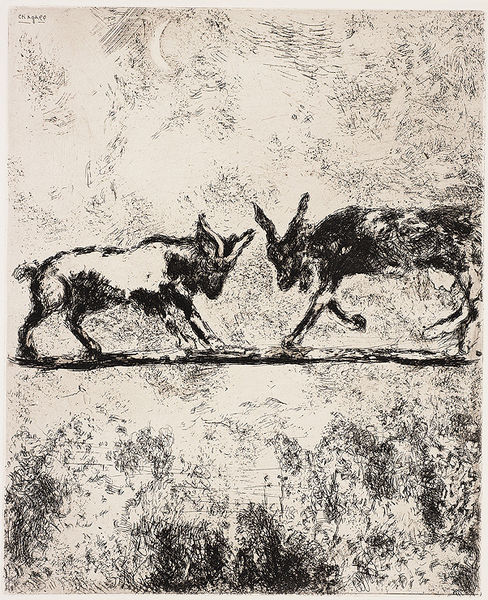
Titel: The Two Goats from Jean de La Fontaine's Fables, The Two Goats from Jean de La Fontaine's Fables
Künstler: Marc Chagall
Standort: Amherst (Massachusetts, USA)
Institution: Mead Art Museum, Amherst College
Schlagwörter: fight, white, black, empty, print, two, night, texture, fur, etching, expressionist, line, sketch, battle, movement, abstract, ink, ground, pencil, moon, motion, bull, charcoal, horns, goat, primitive, ram, goya, confrontation, wrestle, gestural, lock, air, double, chiaroscuro, loose, bulls, doodle, abstracted, headbutt, tense, intense, tension, charge, ky